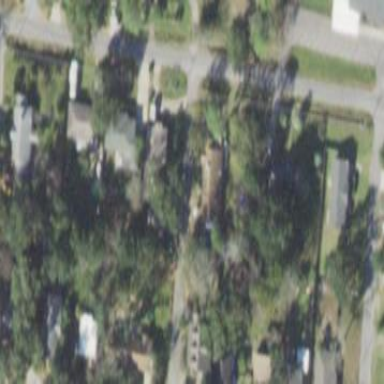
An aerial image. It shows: This residential area consists of single-family homes.